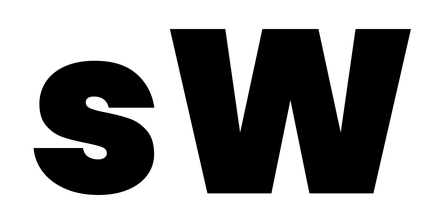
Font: Poppins-Black